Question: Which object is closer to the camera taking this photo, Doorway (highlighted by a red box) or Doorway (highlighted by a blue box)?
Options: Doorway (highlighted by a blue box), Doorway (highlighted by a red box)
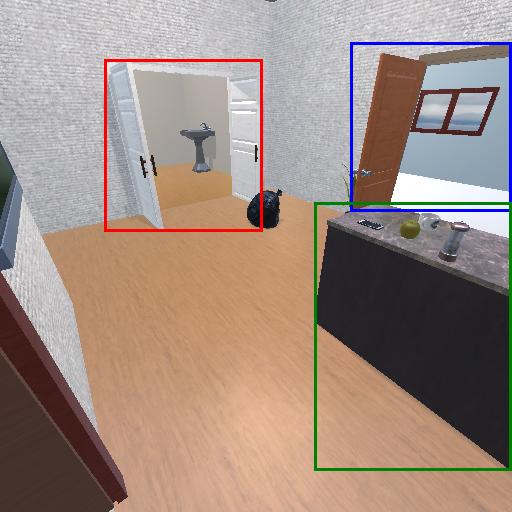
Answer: Doorway (highlighted by a blue box)